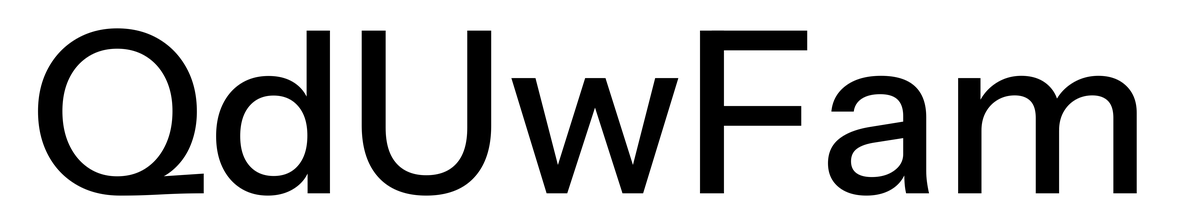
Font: InstrumentSans_Medium